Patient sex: M
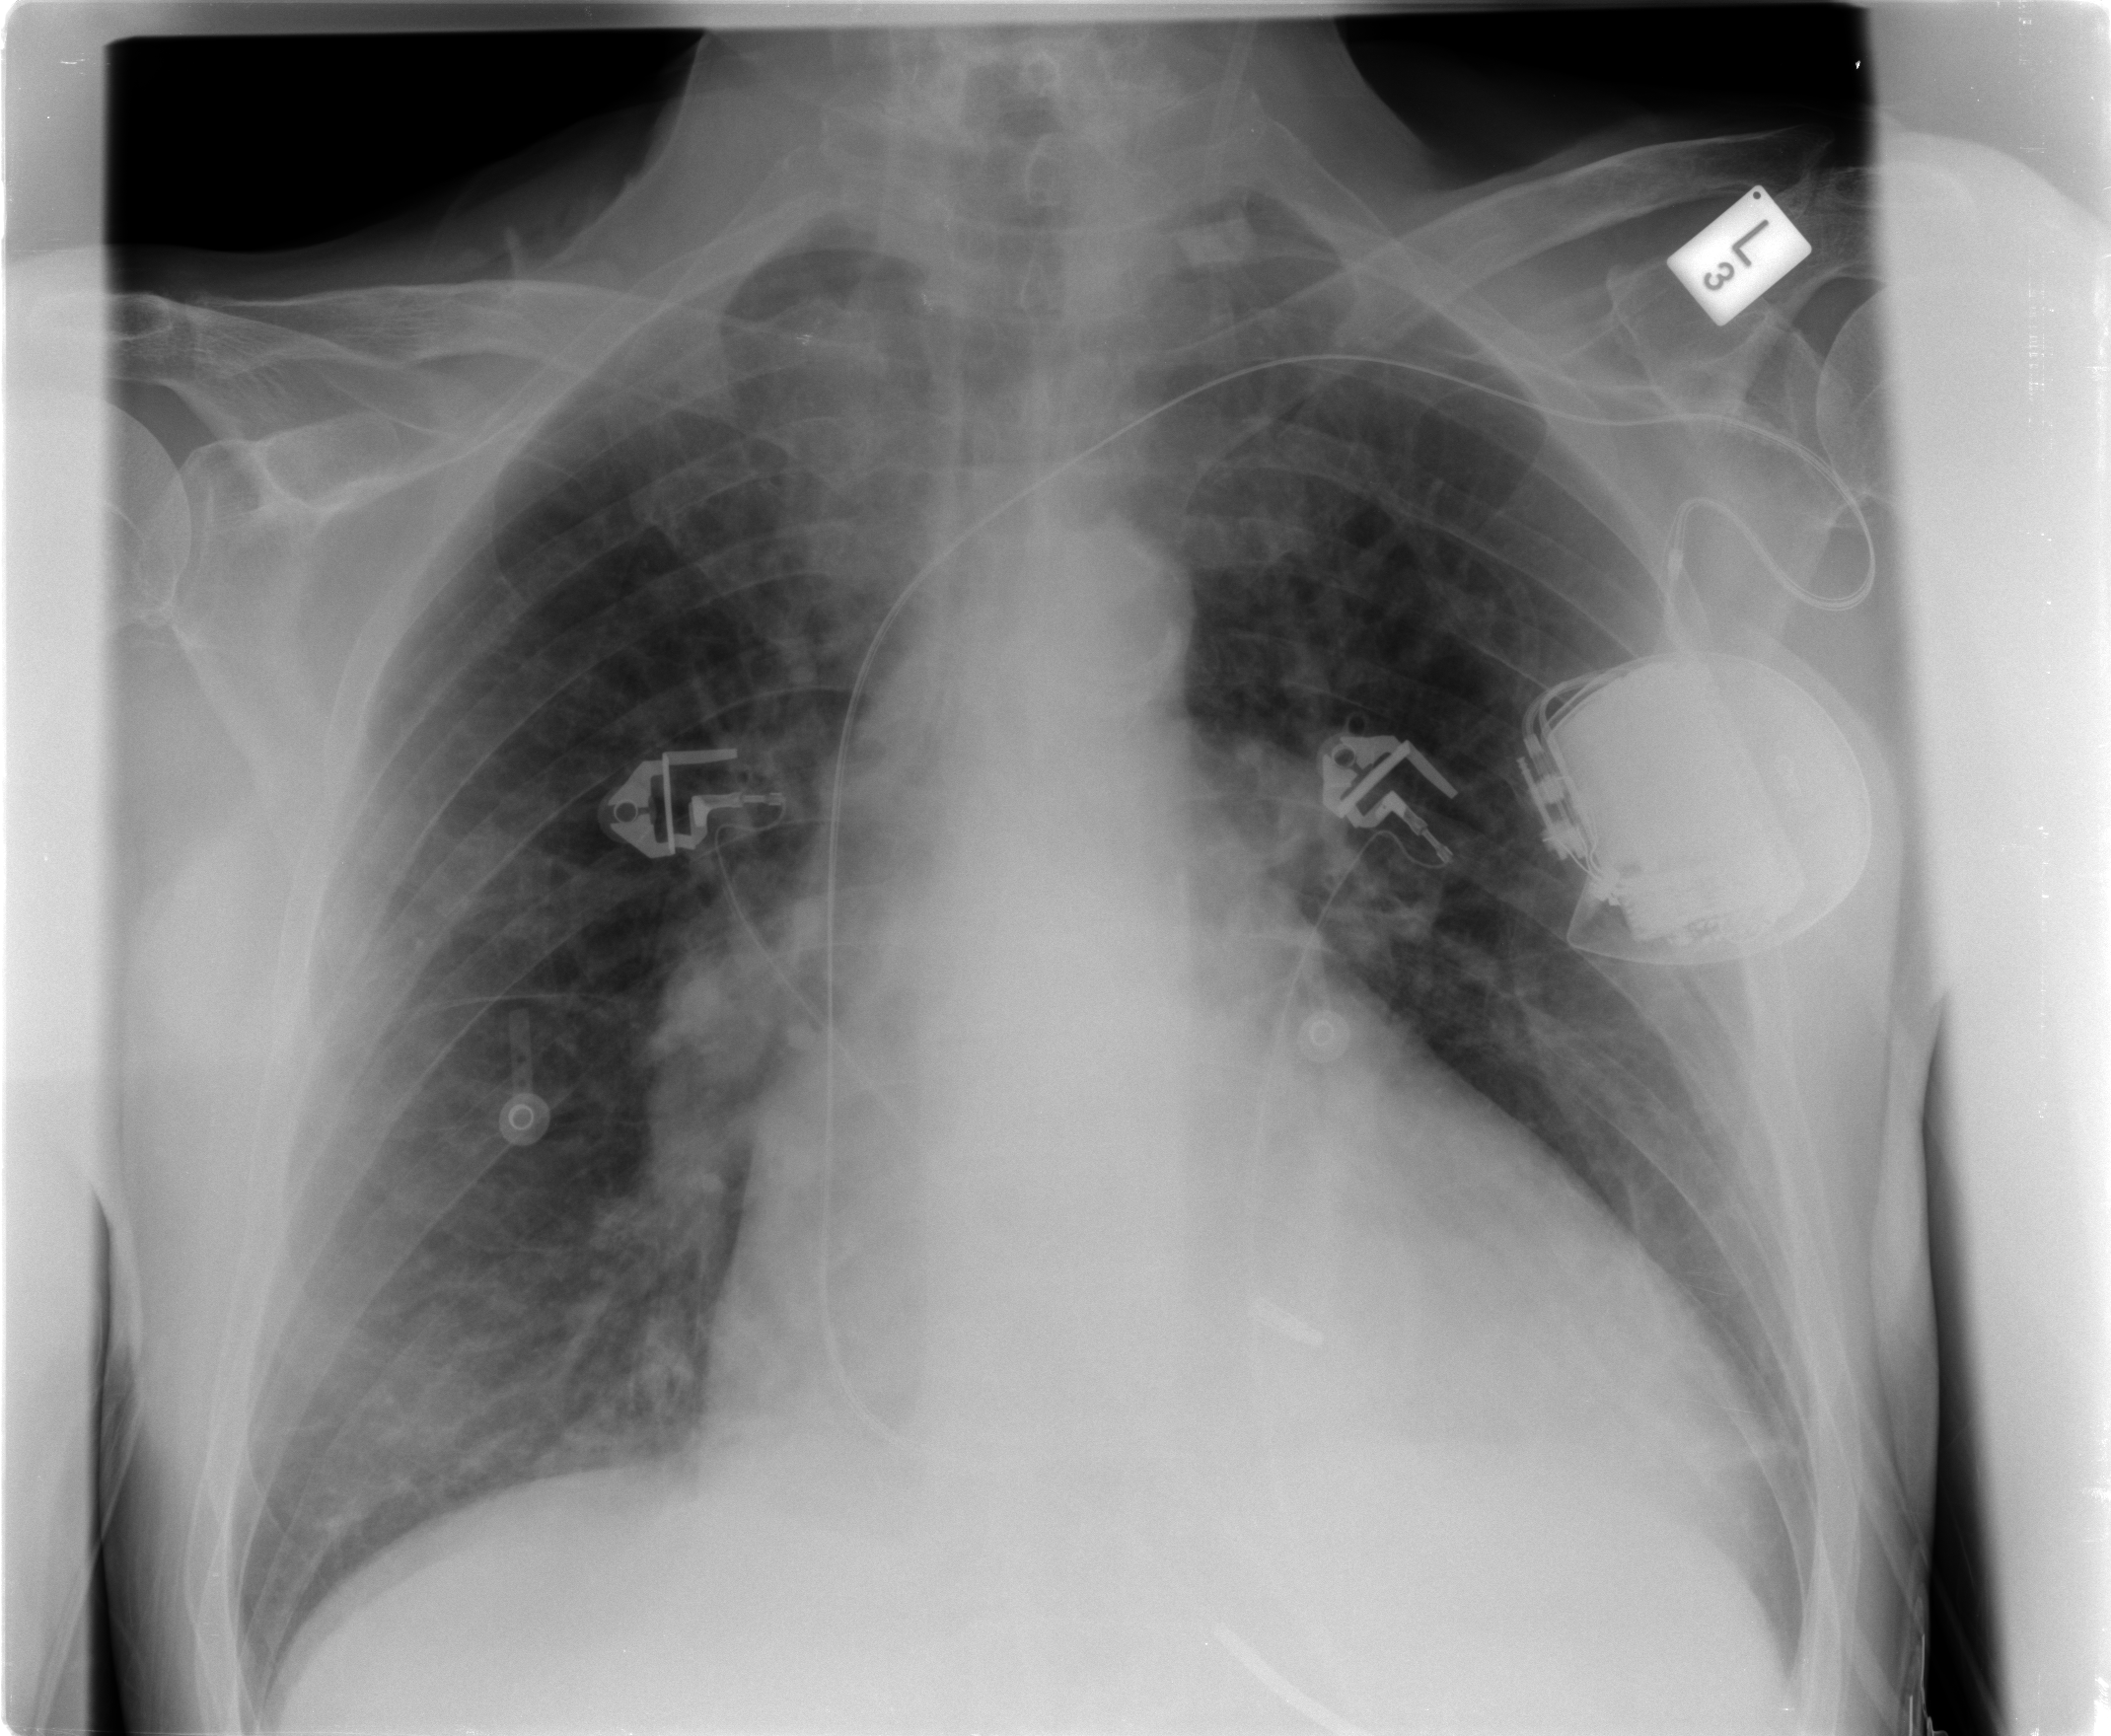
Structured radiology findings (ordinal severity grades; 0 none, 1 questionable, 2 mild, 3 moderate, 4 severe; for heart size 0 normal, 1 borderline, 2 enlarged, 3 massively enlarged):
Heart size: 3
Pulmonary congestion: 2
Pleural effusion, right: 0
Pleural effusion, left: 1
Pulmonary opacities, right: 1
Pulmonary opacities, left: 0
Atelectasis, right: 1
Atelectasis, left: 2